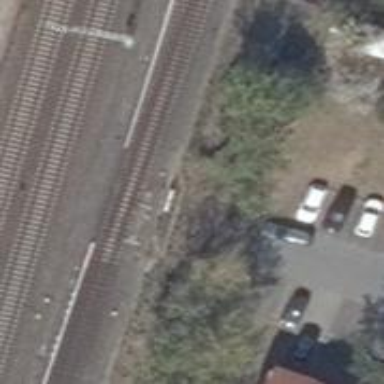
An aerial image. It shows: Railway signal.